Question: What is the measurement shown in the image?
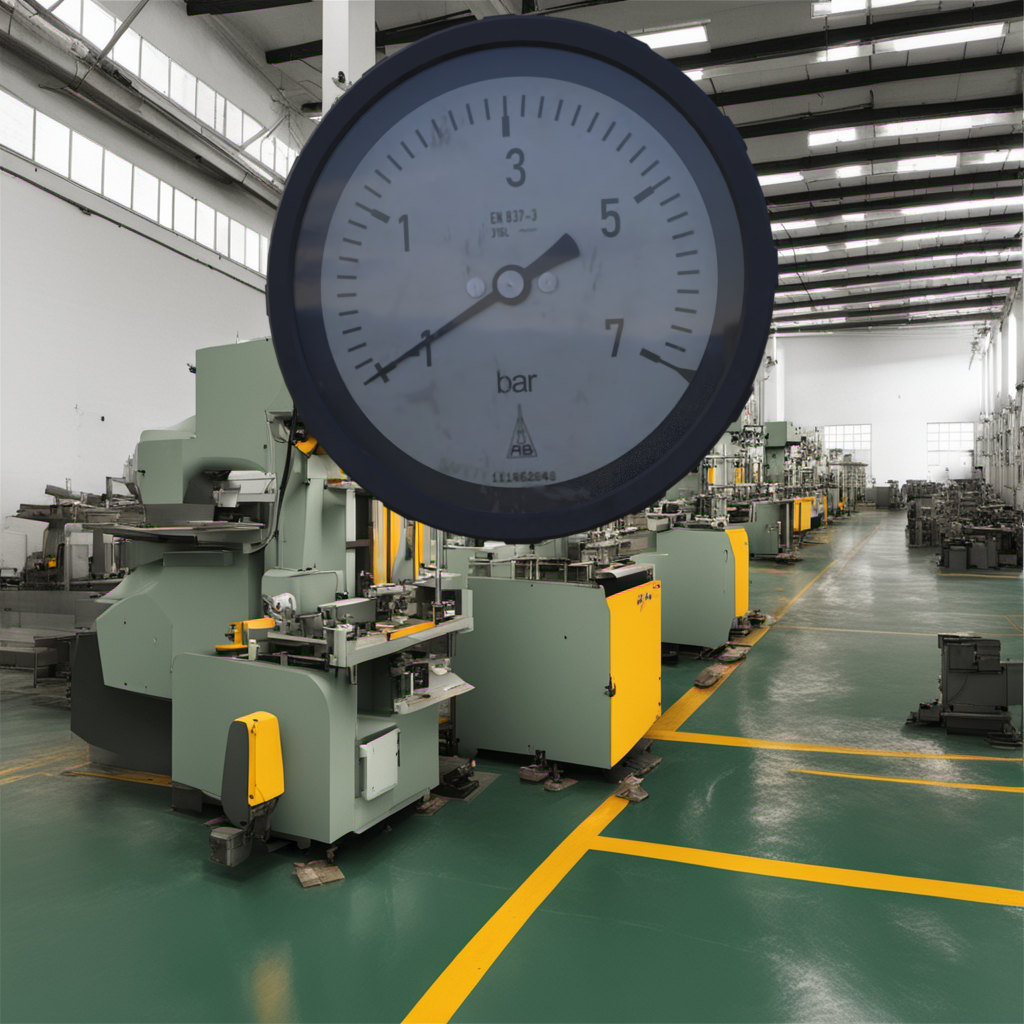
Answer: The result is -0.96
Question: What is the value range of this measurement?
Answer: The range is from -1 to 7
Question: What is the minimum and maximum value of this measurement?
Answer: The minimum value is -1 and the maximum value is 7